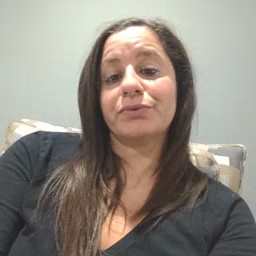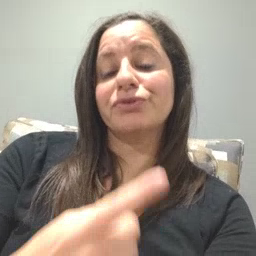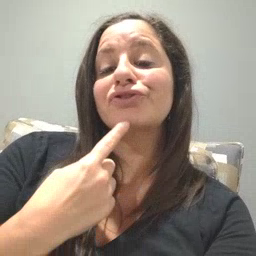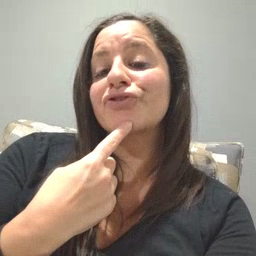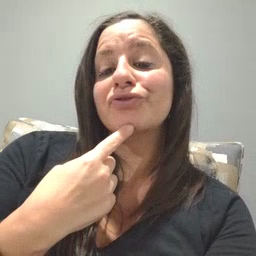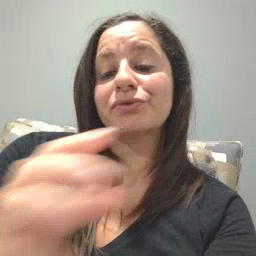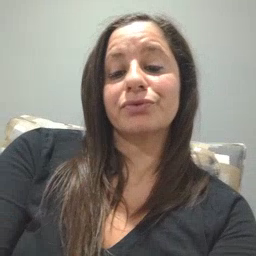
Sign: chin